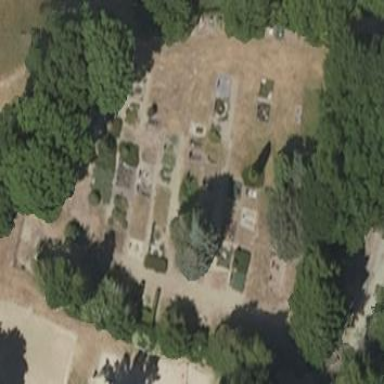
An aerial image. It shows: Cemetery.